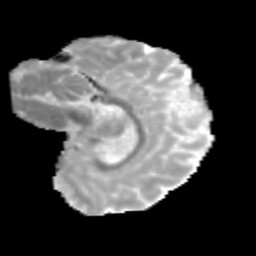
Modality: MD
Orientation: sagittal
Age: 11
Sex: female
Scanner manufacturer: siemens
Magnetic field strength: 3 T
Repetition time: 3.8 s
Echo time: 0.07 s